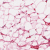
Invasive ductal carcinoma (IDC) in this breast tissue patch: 0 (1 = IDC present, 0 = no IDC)